Question: I have a box that has a border around it, I split it into 3 parts like in this image (top, middle and bottom):

The box is placed in a wrapper, here is my piece of code:
CSS:
'''
.wrapper { background: url("../images/sprites.png") no-repeat; }
.box-top { background-position: -258px -234px; width: 685px; height: 35px; }
.box-middle { background-position: -258px -271px; width: 684px; height: 1px; }
.box-bottom { background-position: -258px -274px; width: 685px; height: 35px; }
'''
HTML:
'''
<div class="wrapper">
<div class="box-top"></div>
<div class="box-middle">
Lorem ipsum dolor sit amet
</div>
<div class="box-bottom"></div>
</div>
'''
Well the problem is that I am trying to make it to show up normally when text stretches to bottom, but I can't, because all my images are arranged in a sprite, and as you see from '.box-middle' the is and if I'll change that to more then the whole sprite will show up instead of only image position that I have indicated. Maybe I'm doing something wrong? I want to please you guys to point me in the right direction. Thanks
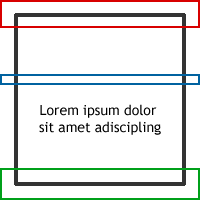
Answer: If you use sprites, you need a fixed size. You can't crop a background. You can, however, use 'background-size: cover' to stretch it across the width and keep it in proportions. But that wouldn't help you if your background size is small, because stretching up will lose its quality. If your sprite is large, this might be a decent solution, but you'll need to experiment to see how your specific sprite size works with it.